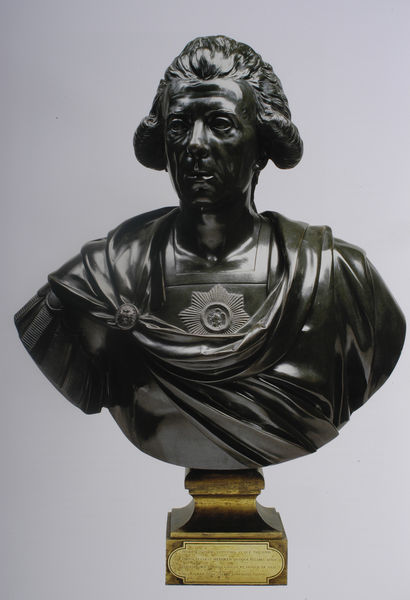
Titel: Prinz Heinrich von Preußen
Künstler: Jean-Antoine Houdon
Standort: Berlin
Institution: Stiftung Preußische Schlösser und Gärten Berlin-Brandenburg
Schlagwörter: dunkel, kopf, mann, schatten, umhang, weiß, grün, brust, frisur, grau, haar, hell, licht, marmor, mund, nase, profil, schwarz, stirn, blick, tuch, beige, arm, augen, falten, gesicht, knoten, sockel, stein, bildnis, hals, portrait, porträt, auge, figur, gewand, gold, haare, mantel, stoff, klassizismus, brosche, brustbild, frontal, kinn, locke, locken, skulptur, statue, perücke, schärpe, schrift, wangen, kaiser, könig, tafel, falte, detail, inschrift, büste, glanz, glänzen, glänzend, metall, überwurf, bronze, faltenwurf, plastik, podest, edel, reflexion, foto, fotografie, photographie, schild, messing, panzer, antike, fuss, stern, militär, text, uniform, plakette, soldat, beschriftung, abzeichen, medallie, offizier, orden, herrscher, rüstung, photo, römer, wappen, brustpanzer, farbfoto, antik, toga, general, feldherr, breit, emblem, tunika, jefferson, römisch, klassizistisch, umhand, fibel, klammer, porträtbüste, all'ntica, herrscherbüste, clamys, clamyss, königsbüste, schwargrün, +falten